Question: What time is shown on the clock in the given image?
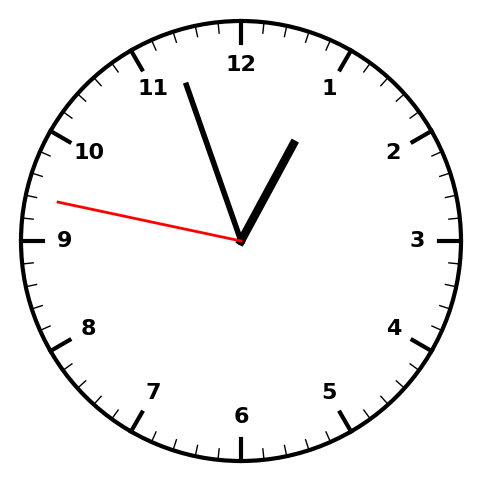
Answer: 12:56:47